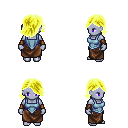
a pixel art fantasy rpg character, female body template, dark elf, purple skin, blue vest, robe skirt, gold swoop hairstyle, leather bracers, four views (front, back, left, right), 2x2 character sprite sheet, small pixel art, hard edges, no anti-aliasing